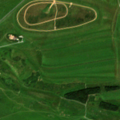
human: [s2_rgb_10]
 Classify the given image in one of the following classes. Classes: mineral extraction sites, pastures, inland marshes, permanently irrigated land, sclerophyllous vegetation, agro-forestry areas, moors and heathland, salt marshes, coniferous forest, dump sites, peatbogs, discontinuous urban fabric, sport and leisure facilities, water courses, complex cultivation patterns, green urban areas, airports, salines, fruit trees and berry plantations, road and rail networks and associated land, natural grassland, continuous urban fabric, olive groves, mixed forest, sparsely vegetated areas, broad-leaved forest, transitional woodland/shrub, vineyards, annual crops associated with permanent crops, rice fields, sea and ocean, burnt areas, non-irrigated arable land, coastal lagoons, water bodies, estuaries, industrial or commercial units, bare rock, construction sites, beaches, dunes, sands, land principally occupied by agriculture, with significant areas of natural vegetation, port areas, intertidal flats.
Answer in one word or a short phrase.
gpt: sport and leisure facilities, natural grassland